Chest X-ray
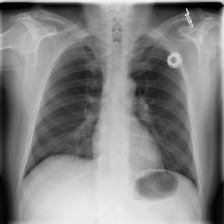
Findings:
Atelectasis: negative
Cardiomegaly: negative
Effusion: negative
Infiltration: negative
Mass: negative
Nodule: negative
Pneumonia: negative
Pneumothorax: negative
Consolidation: negative
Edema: negative
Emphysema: negative
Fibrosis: negative
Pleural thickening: negative
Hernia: negative